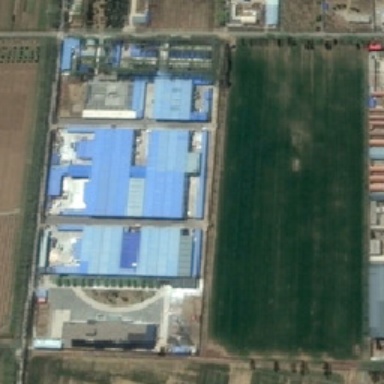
The blue factory building is located next to the rectangular farmland .